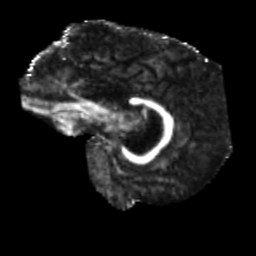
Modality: FA
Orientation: sagittal
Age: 58
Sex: female
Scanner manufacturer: siemens
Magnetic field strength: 3 T
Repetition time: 5.25 s
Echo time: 0.08 s